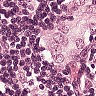
Metastatic tissue present: yes